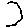
Label: hexagon